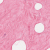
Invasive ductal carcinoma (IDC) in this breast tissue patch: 0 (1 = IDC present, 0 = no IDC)